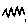
Label: zigzag